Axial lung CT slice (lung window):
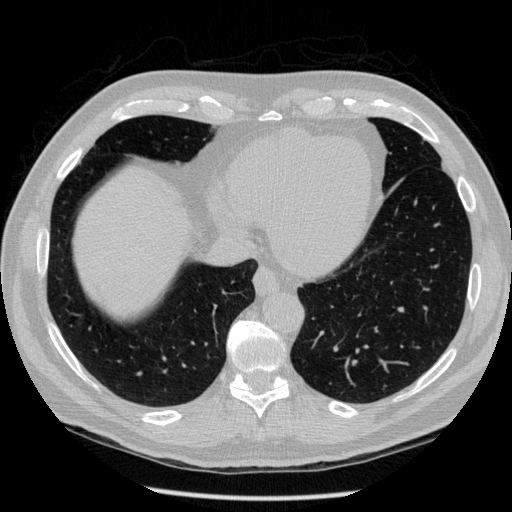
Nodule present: no